Question: I am looking to go from A to B on the attached image. I am new to coding and data manipulation and I can quite figure it out.
- -
Can this be done in 'R' or 'python'?
Thanks for your help!

What I tried:
'''
A %>%
group_by('Last Name', 'First Name') %>%
mutate(c2 = left_join('Course Name', 'Grade', by = c("First Name", "Last Name")))
'''
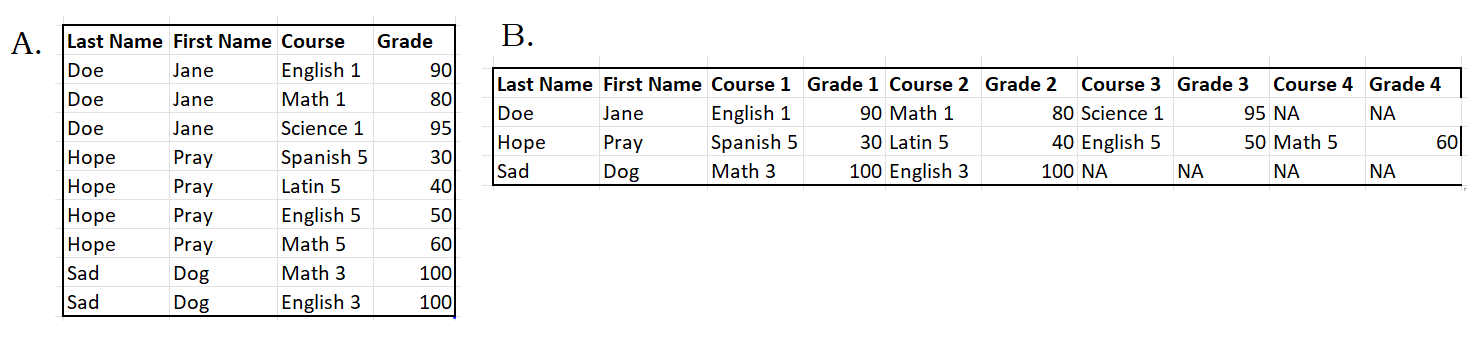
Answer: In R, we can use 'pivot_wider' from 'tidyr':
'''
library(tidyverse)
df %>%
group_by(Last_Name, First_Name) %>%
mutate(row = row_number()) %>%
pivot_wider(names_from = row, values_from = c("Course", "Grade")) %>%
select(Last_Name, First_Name, ends_with(as.character(1:4)))
'''
'''
Last_Name First_Name Course_1 Grade_1 Course_2 Grade_2 Course_3 Grade_3 Course_4 Grade_4
<chr> <chr> <chr> <dbl> <chr> <dbl> <chr> <dbl> <chr> <dbl>
1 Doe Jane English 1 90 Math 1 80 Science 1 95 NA NA
2 Hope Pray Spanish 5 30 Latin 5 40 English 5 50 Math 5 60
'''
'''
df <- structure(list(Last_Name = c("Doe", "Doe", "Doe", "Hope", "Hope",
"Hope", "Hope"), First_Name = c("Jane", "Jane", "Jane", "Pray",
"Pray", "Pray", "Pray"), Course = c("English 1", "Math 1", "Science 1",
"Spanish 5", "Latin 5", "English 5", "Math 5"), Grade = c(90,
80, 95, 30, 40, 50, 60)), class = "data.frame", row.names = c(NA,
-7L))
'''